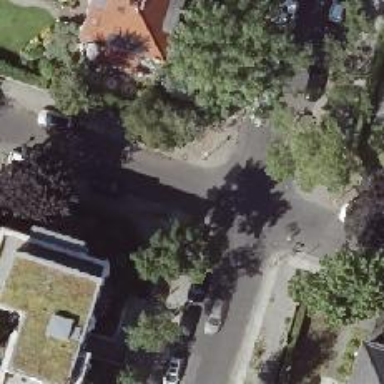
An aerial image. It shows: Residential road with asphalt surface. There is parallel parking with half on kerb.